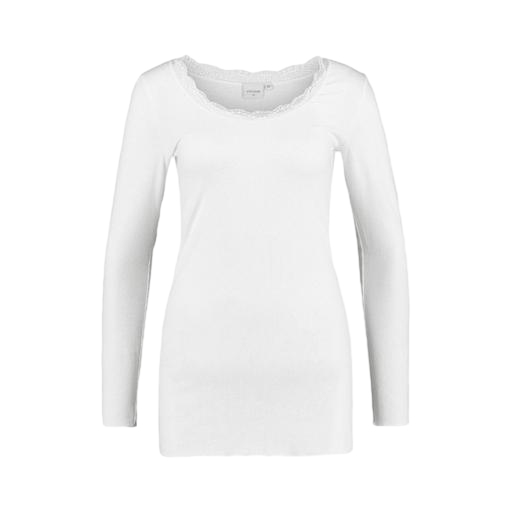
white women's heattech extra warm scoop neck tee, white women's long-sleeve top, white long-sleeve top, white background